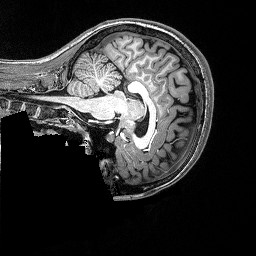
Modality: T1w
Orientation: sagittal